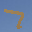
Label: 7